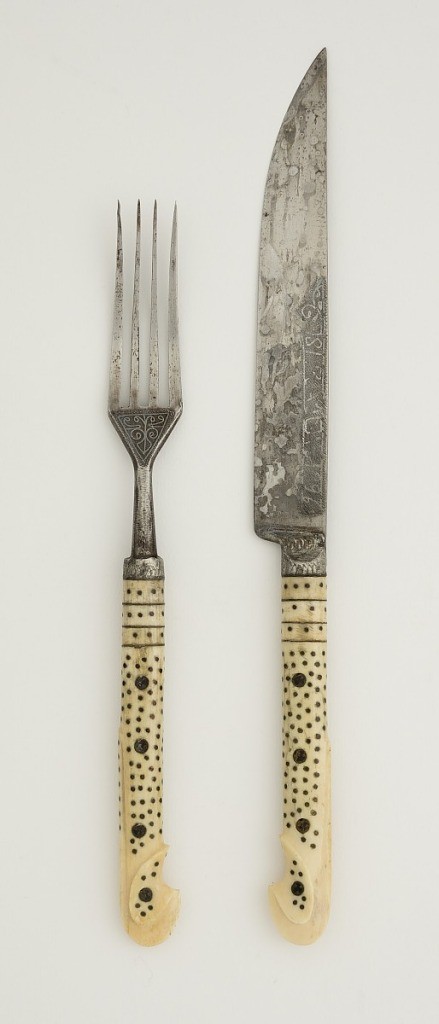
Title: Knife with Ivory Handle
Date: ca. 1896
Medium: steel, brass, ivory
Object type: knife
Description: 1985-103-142/143: Fork has four curved tines. Angular shoulders, eng...;     1985-103-142: Knife with blade with straight upper edge, lower e...;     1985-103-143: Fork with four curved tines. Angular shoulders, en...